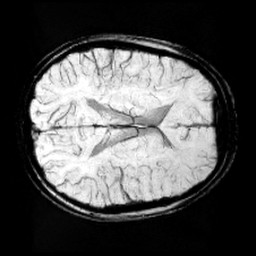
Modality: minIP
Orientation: axial
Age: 11
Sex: male
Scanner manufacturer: siemens
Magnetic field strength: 3 T
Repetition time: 0.027 s
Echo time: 0.02 s